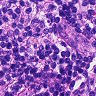
Metastatic tissue present: no